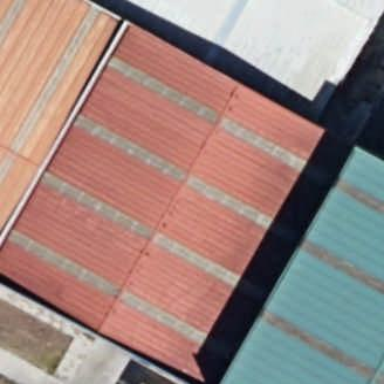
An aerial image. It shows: Warehouse building.